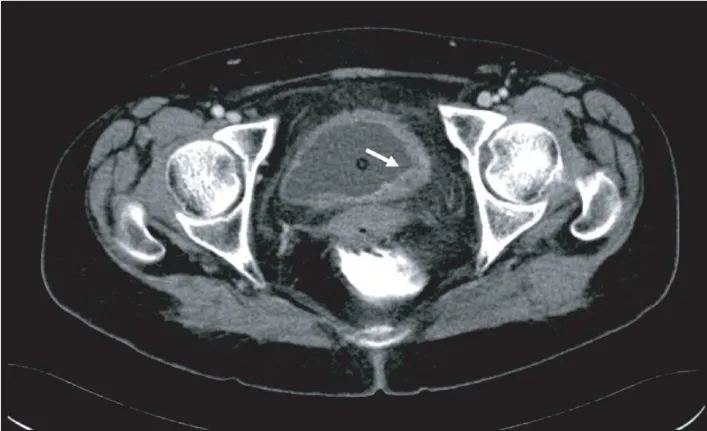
Pelvic computerized tomography revealed a 3.5 cm tumor at the left lateral wall of the bladder (arrow).
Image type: radiology (ct)